Interaction volume radius: 5 \u00c5
Interaction volume height: 10 \u00c5
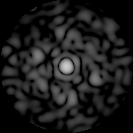
Disorder parameter: 0.8958